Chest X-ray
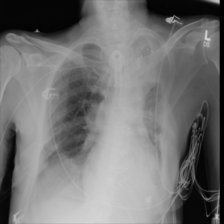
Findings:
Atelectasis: negative
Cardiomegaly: negative
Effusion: negative
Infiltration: negative
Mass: negative
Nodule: negative
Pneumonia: negative
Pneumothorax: negative
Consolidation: negative
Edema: negative
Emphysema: negative
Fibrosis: negative
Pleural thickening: negative
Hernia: negative